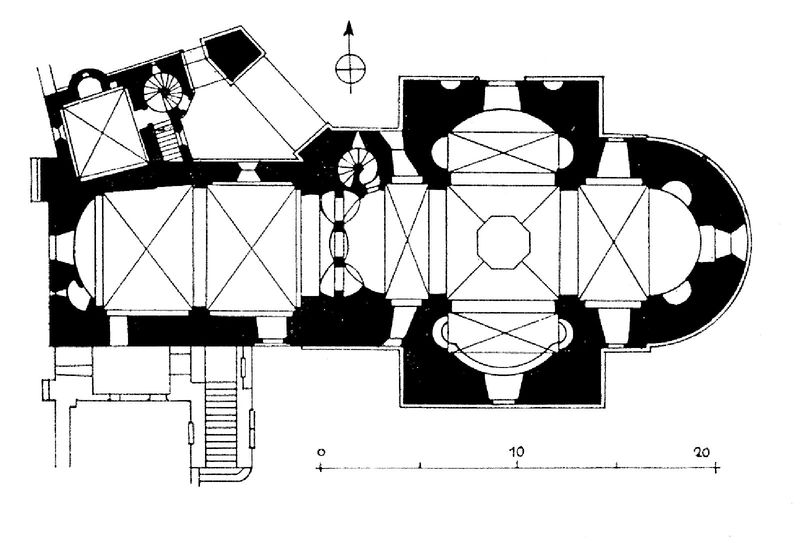
Titel: Doppelkapelle in Schwarzrheindorf
Standort: Bonn, Schwarzrheindorf, Doppelkapelle St. Klemens und Maria (EU - D - NRW)
Schlagwörter: weiß, schwarz, skizze, zeichnung, architektur, kirche, rund, bogen, linien, treppe, dom, linie, entwurf, kathedrale, kirchenschiff, apsis, kapelle, plan, wendeltreppe, pfeil, wendel, grundriss, massstab, winkel, seitenschiffe, masstab, ausrichtung, himmelsrichtung, sakristei, nordpfeil, nordung